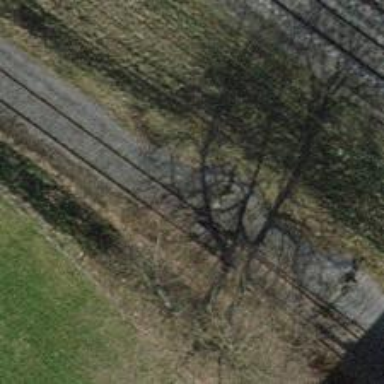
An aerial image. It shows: Railway switch.